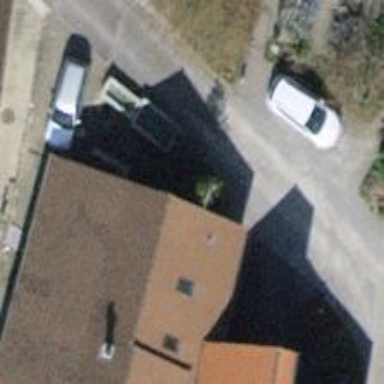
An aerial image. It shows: Residential road with pebblestone surface.